Question: So, these are my normals for a generated mesh, contrast boosted in gimp to make them easier to see:

The mesh is a pyramid with a flat top. All of the normals are smoothed appropriately by averaging them will weighted surrounding face normals, and that works as expected.
However, as you can see, there are very noticeable seams wherever there are flat surfaces. With only diffuse lighting these are barely noticeable, but with specular they look hideous.
How can I get rid of these? My first thought was to replace all of the 6 vertex tiles with 12 vertex tiles, so that they would all be the same. However, that would of course double the size of the mesh. Is there any other way to do what I'm after?
EDIT: All of the corners have the triangles lain out to fit over their respective corners, all flat surfaces are split along the NE/SW.
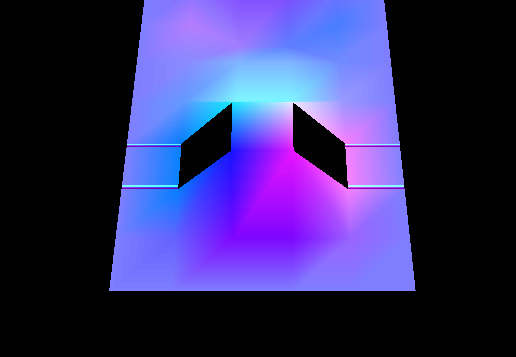
Answer: 1. Draw the normals as lines from their vertex to actually see what is really happening. just draw line for each vertex V and corresponding normal N double V[3],N[3],tmp[3];
for (int i=0;i<3;i++) tmp[i]=V[i]+0.3*N[i]; // 0.3 is the line size ...
glColor3f(0.0,0.5,0.0);
glBegin(GL_LINES);
glVertex3dv(V);
glVertex3dv(N);
glEnd();
this way you can easily visually check the correctness of normals there should be single normal line per vertex on smooth areas if there are more then there is your problem for example this is how it should look: green lines are the normals triangle surface is generated by Bezier surface normals are computed by crossproduct + smoothed (like in bullet 2) left image is wireframe+normals middle image is surface+normals right just surface
2. I use this normal averaging